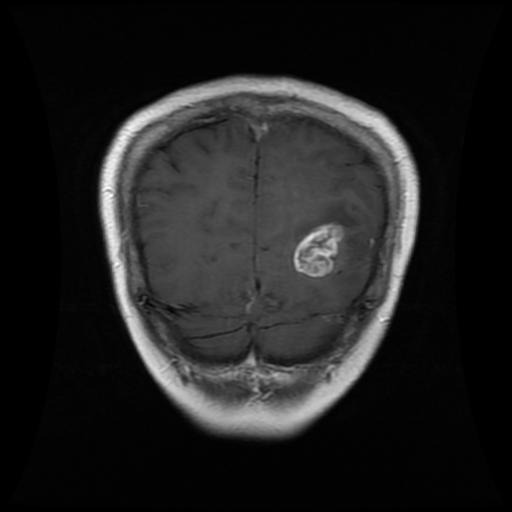
Label: glioma